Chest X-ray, PA view. Patient: 63 years old, sex M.
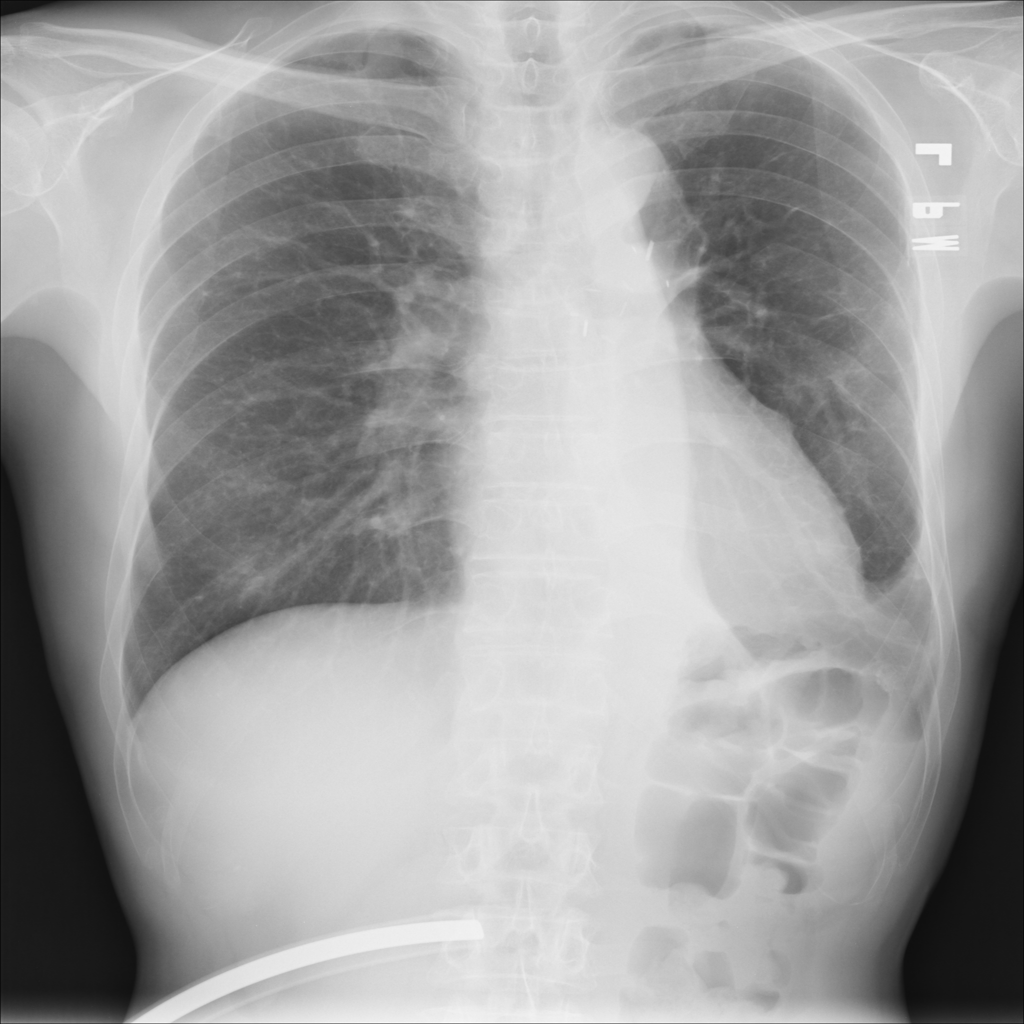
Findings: No Finding